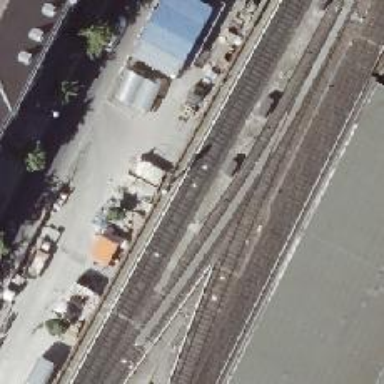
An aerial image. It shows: Railway signal.